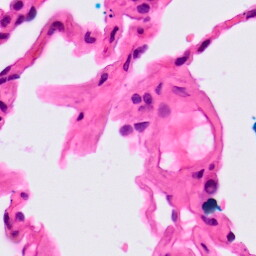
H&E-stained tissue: Lung